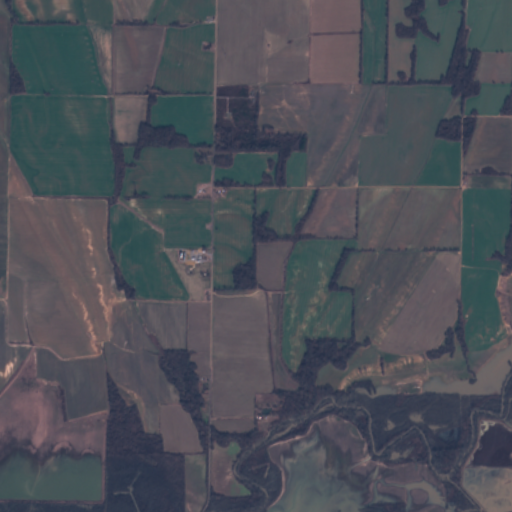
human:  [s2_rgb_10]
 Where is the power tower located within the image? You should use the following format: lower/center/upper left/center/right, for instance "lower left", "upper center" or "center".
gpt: The power tower is located in the upper of the image.
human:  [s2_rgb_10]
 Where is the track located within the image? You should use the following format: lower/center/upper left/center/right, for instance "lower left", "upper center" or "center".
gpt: There is no track in the image.